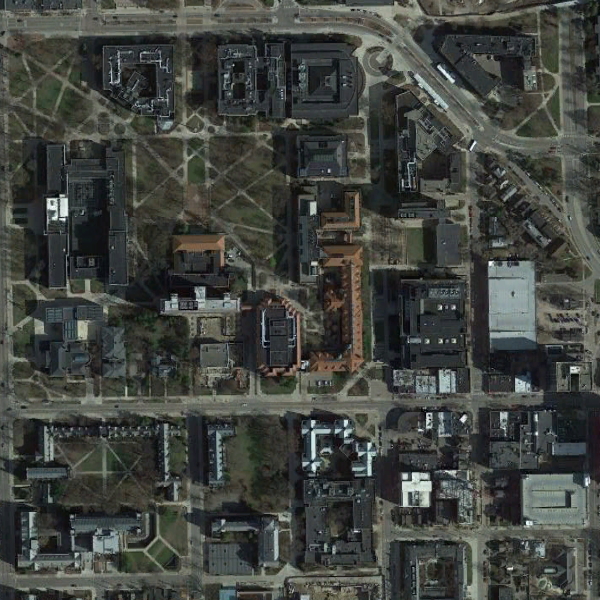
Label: School